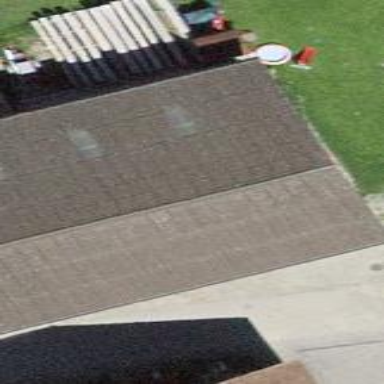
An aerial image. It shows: Shed building.